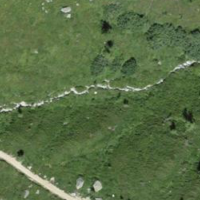
EUNIS habitat code: 26
Species observed at this site:
Polygonia c-album